Field crop: tomato
Growth stage: 2
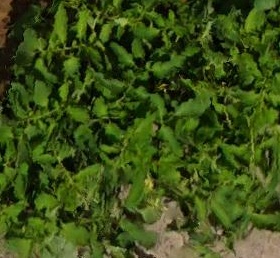
Species: tomato